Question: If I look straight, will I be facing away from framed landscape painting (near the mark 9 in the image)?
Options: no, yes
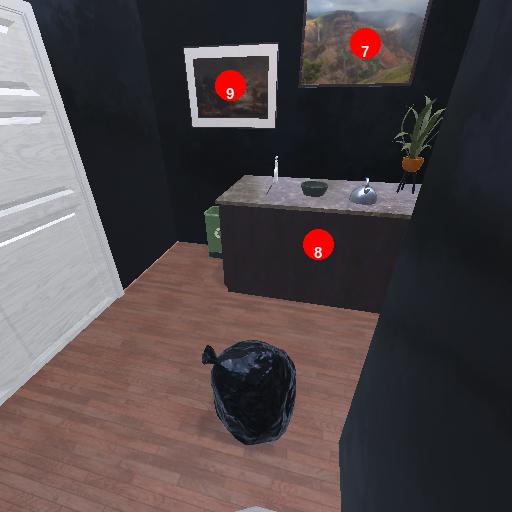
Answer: no